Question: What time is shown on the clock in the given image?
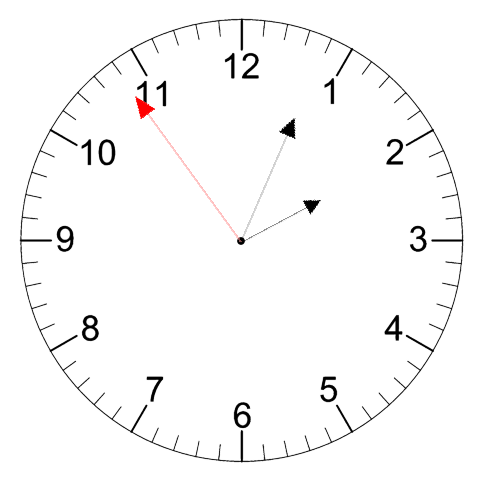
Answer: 02:03:54